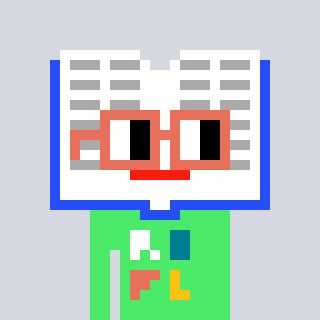
a pixel art character with square orange glasses, a dictionary-shaped head and a teal-colored body on a cool background